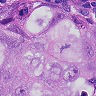
Metastatic tissue present: yes